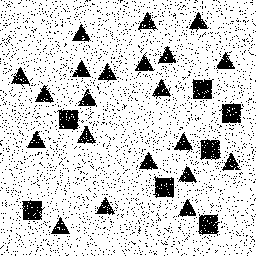
Squares: 7
Triangles: 21
Stars: 0
Total shapes: 28